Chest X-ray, PA view. Patient: 34 years old, sex M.
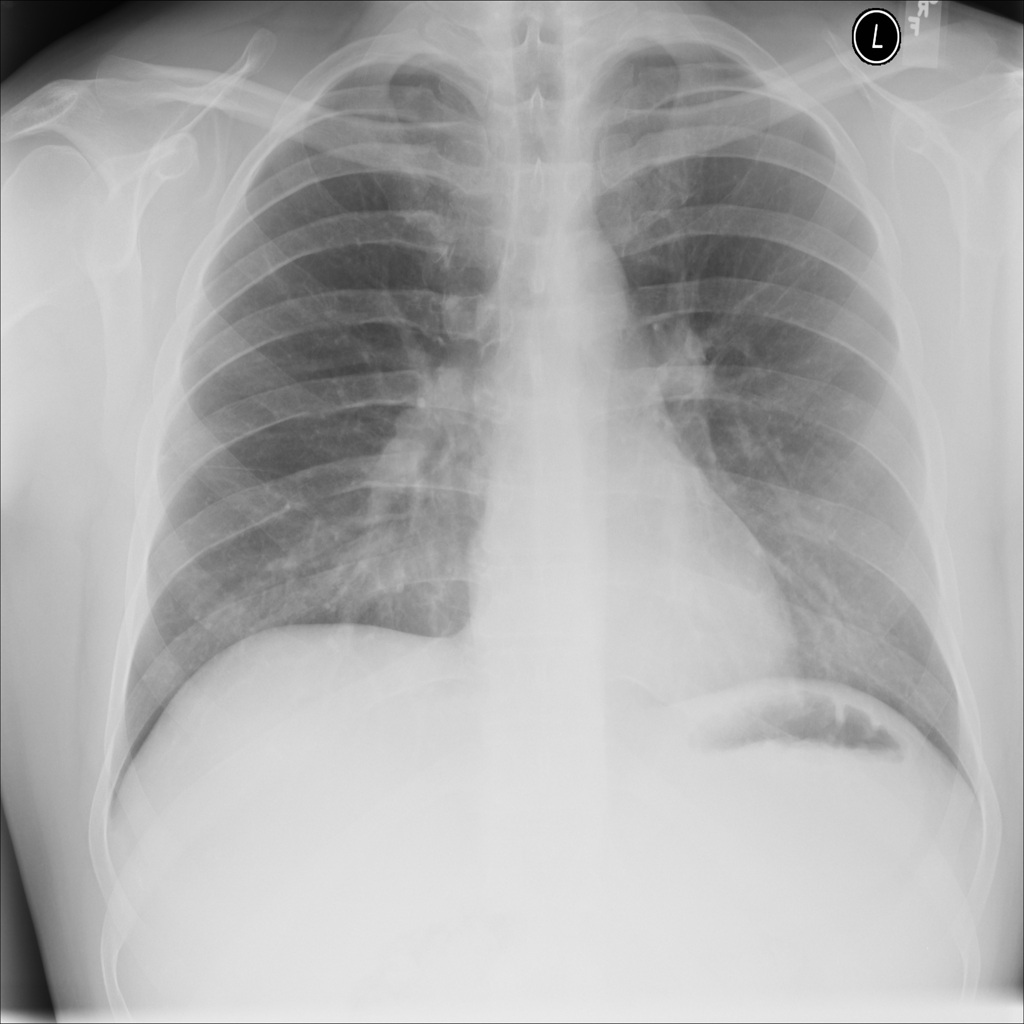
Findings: No Finding